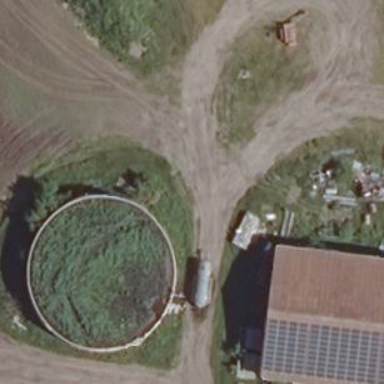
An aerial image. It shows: Storage tank with man-made structure.